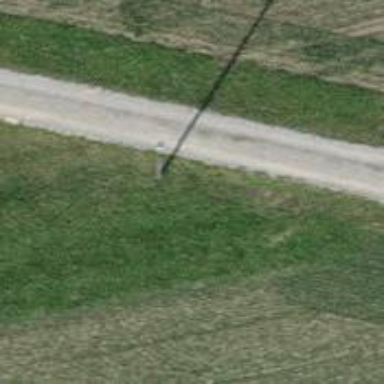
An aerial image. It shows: Minor power line with three cables.